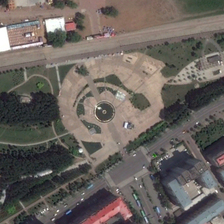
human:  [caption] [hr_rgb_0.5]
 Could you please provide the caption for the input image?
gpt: a circle square is surrounded by green trees and roads .

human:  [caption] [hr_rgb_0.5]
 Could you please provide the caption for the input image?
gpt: a circle square is surrounded by green trees and roads .

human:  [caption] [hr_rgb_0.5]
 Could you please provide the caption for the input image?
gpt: the square is close to the bustling urban area .

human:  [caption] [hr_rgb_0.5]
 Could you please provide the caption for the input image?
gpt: the square is close to the bustling urban area .

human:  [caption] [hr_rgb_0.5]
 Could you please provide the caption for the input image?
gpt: a circle square is surrounded by green trees and roads .